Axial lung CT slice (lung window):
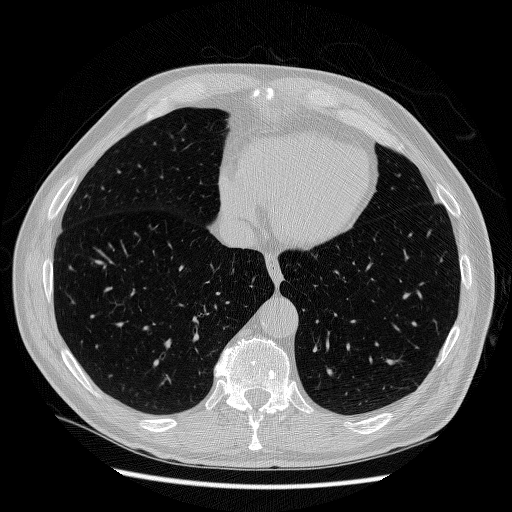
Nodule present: no